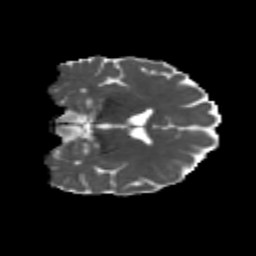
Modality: MD
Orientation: coronal
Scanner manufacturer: siemens
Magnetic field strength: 3 T
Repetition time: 4.16 s
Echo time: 0.0806 s